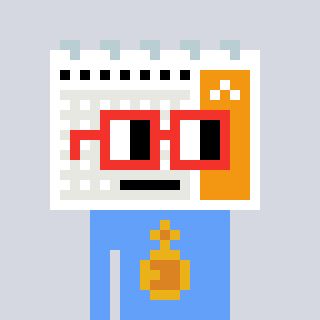
a pixel art character with square red glasses, a calendar-shaped head and a blue-colored body on a cool background